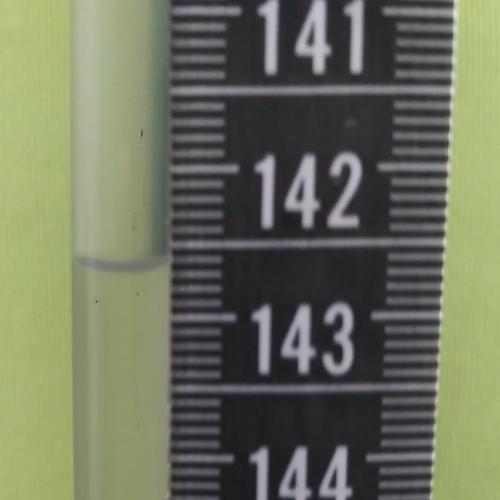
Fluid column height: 142.6 cm